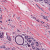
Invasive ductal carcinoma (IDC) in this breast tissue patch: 1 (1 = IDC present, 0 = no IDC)